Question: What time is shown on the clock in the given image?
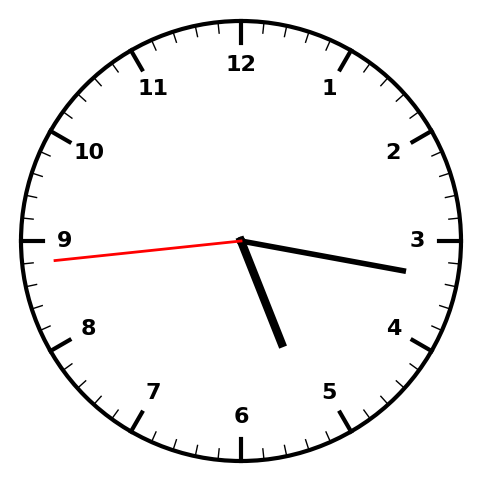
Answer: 05:16:44